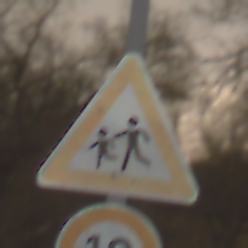
Verkehrszeichen: KinderRechts
Zusatzzeichen unten: Geschwindigkeit10
Umgebung: Outdoor, Nature
Tageszeit: Night
Wetter: Clear
Licht: Natural
Jahreszeit: NotSpecified
Kontrast: LowContrast